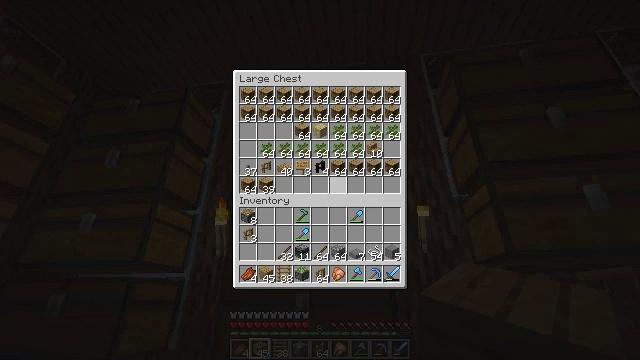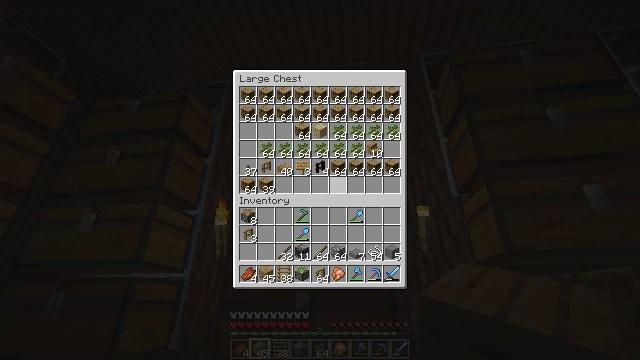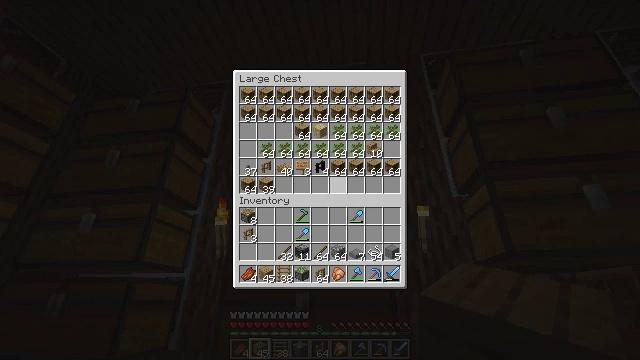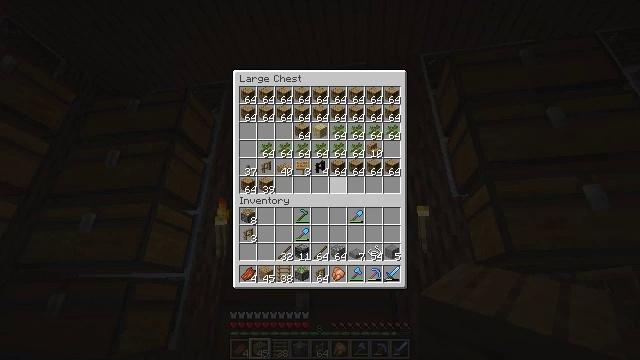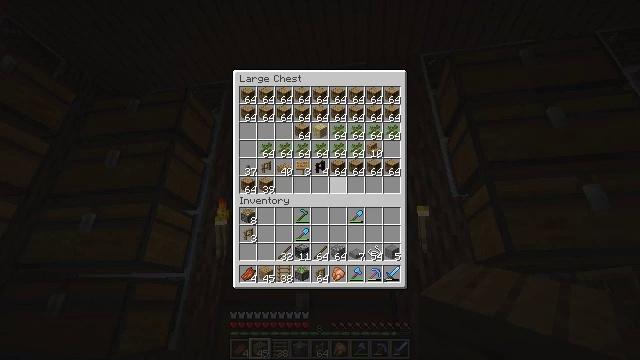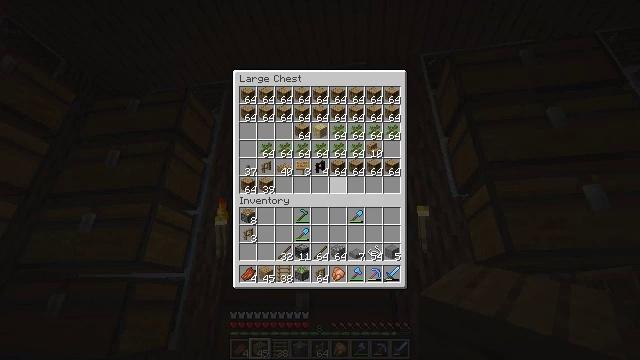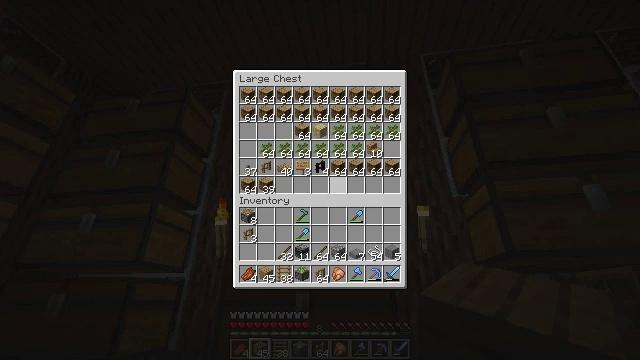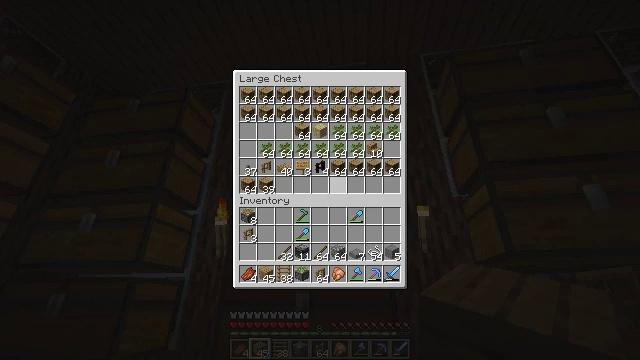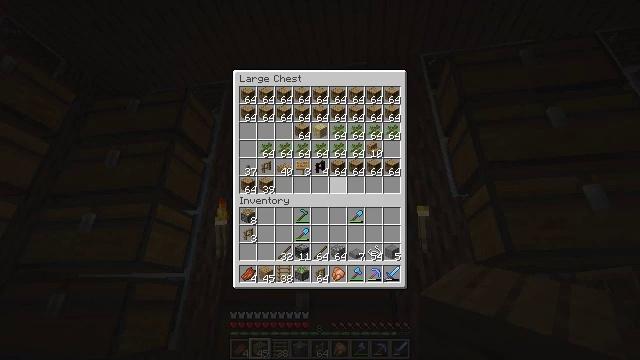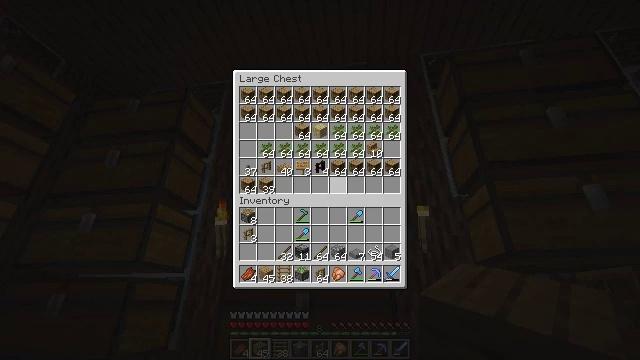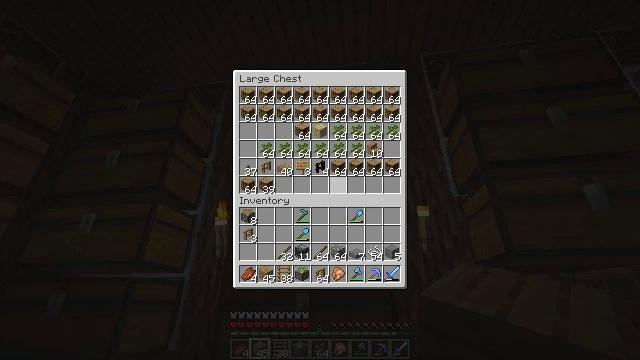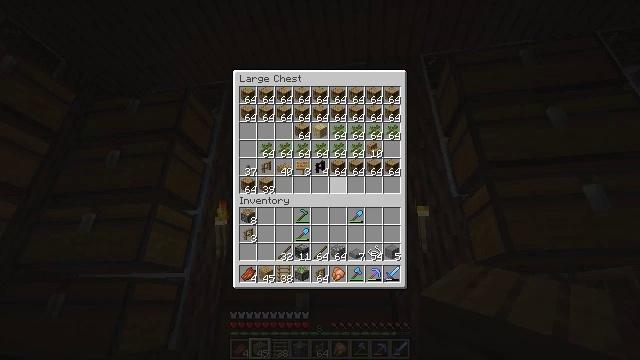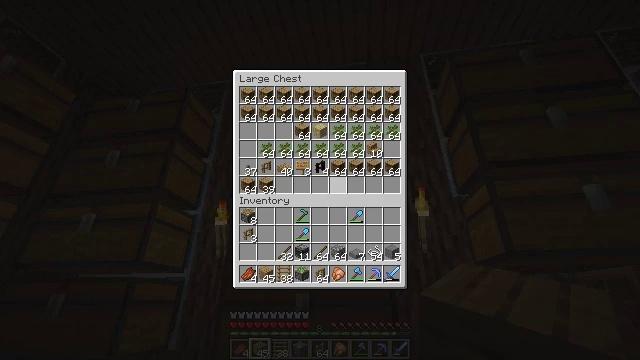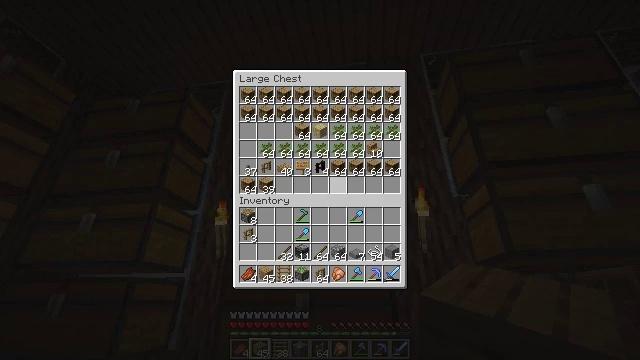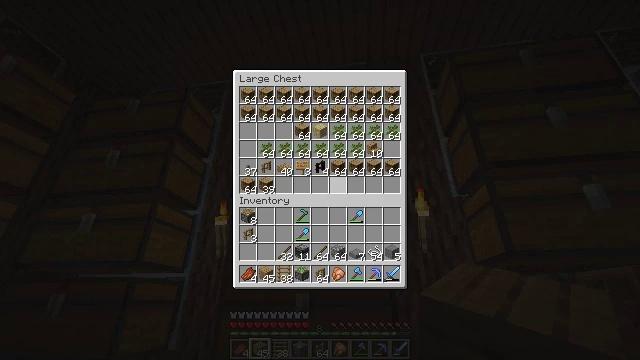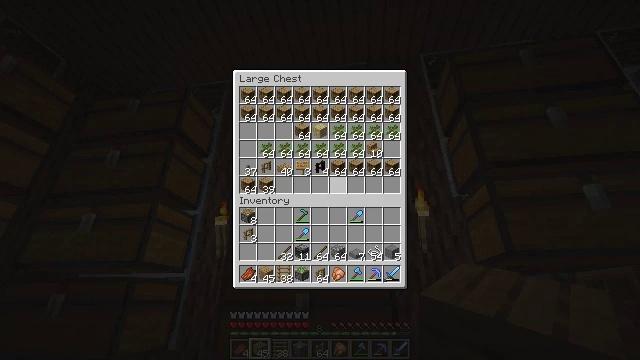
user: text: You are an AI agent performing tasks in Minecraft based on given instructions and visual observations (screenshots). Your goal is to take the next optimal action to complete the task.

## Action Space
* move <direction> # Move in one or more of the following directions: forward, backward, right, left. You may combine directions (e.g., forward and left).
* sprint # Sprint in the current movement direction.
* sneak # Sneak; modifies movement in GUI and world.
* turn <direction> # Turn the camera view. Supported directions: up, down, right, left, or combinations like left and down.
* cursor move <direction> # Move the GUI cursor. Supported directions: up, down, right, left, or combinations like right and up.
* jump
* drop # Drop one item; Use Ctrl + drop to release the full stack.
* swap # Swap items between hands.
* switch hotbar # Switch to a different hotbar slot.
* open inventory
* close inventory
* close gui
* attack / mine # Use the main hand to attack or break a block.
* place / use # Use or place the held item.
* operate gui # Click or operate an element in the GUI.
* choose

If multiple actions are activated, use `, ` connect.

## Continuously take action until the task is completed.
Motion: motion action
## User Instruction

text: Make stairs using oak planks.
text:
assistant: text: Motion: no_op
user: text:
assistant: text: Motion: no_op
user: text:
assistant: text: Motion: no_op
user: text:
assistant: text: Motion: no_op
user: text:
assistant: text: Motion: no_op
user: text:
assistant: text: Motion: no_op
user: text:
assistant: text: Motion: no_op
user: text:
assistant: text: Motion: no_op
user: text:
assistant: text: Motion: no_op
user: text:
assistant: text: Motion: no_op
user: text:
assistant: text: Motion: no_op
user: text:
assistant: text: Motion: no_op
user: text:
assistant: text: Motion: no_op
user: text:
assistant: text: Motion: no_op
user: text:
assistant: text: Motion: no_op
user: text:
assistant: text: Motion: no_op
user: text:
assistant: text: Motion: no_op
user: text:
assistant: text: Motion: no_op
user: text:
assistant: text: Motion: cursor move right
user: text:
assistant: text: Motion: cursor move right and up
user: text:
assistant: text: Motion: cursor move up
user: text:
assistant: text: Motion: cursor move up
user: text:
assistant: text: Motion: sneak
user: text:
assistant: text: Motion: sneak
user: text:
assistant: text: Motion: sneak
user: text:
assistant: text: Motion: sneak
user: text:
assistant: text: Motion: sneak
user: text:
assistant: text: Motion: sneak
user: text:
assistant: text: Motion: sneak
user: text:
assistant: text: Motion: sneak